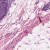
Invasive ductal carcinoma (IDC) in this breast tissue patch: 0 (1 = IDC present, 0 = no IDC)